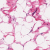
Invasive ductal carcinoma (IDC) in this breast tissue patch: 0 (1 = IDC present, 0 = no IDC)